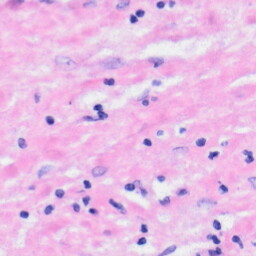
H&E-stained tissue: Liver